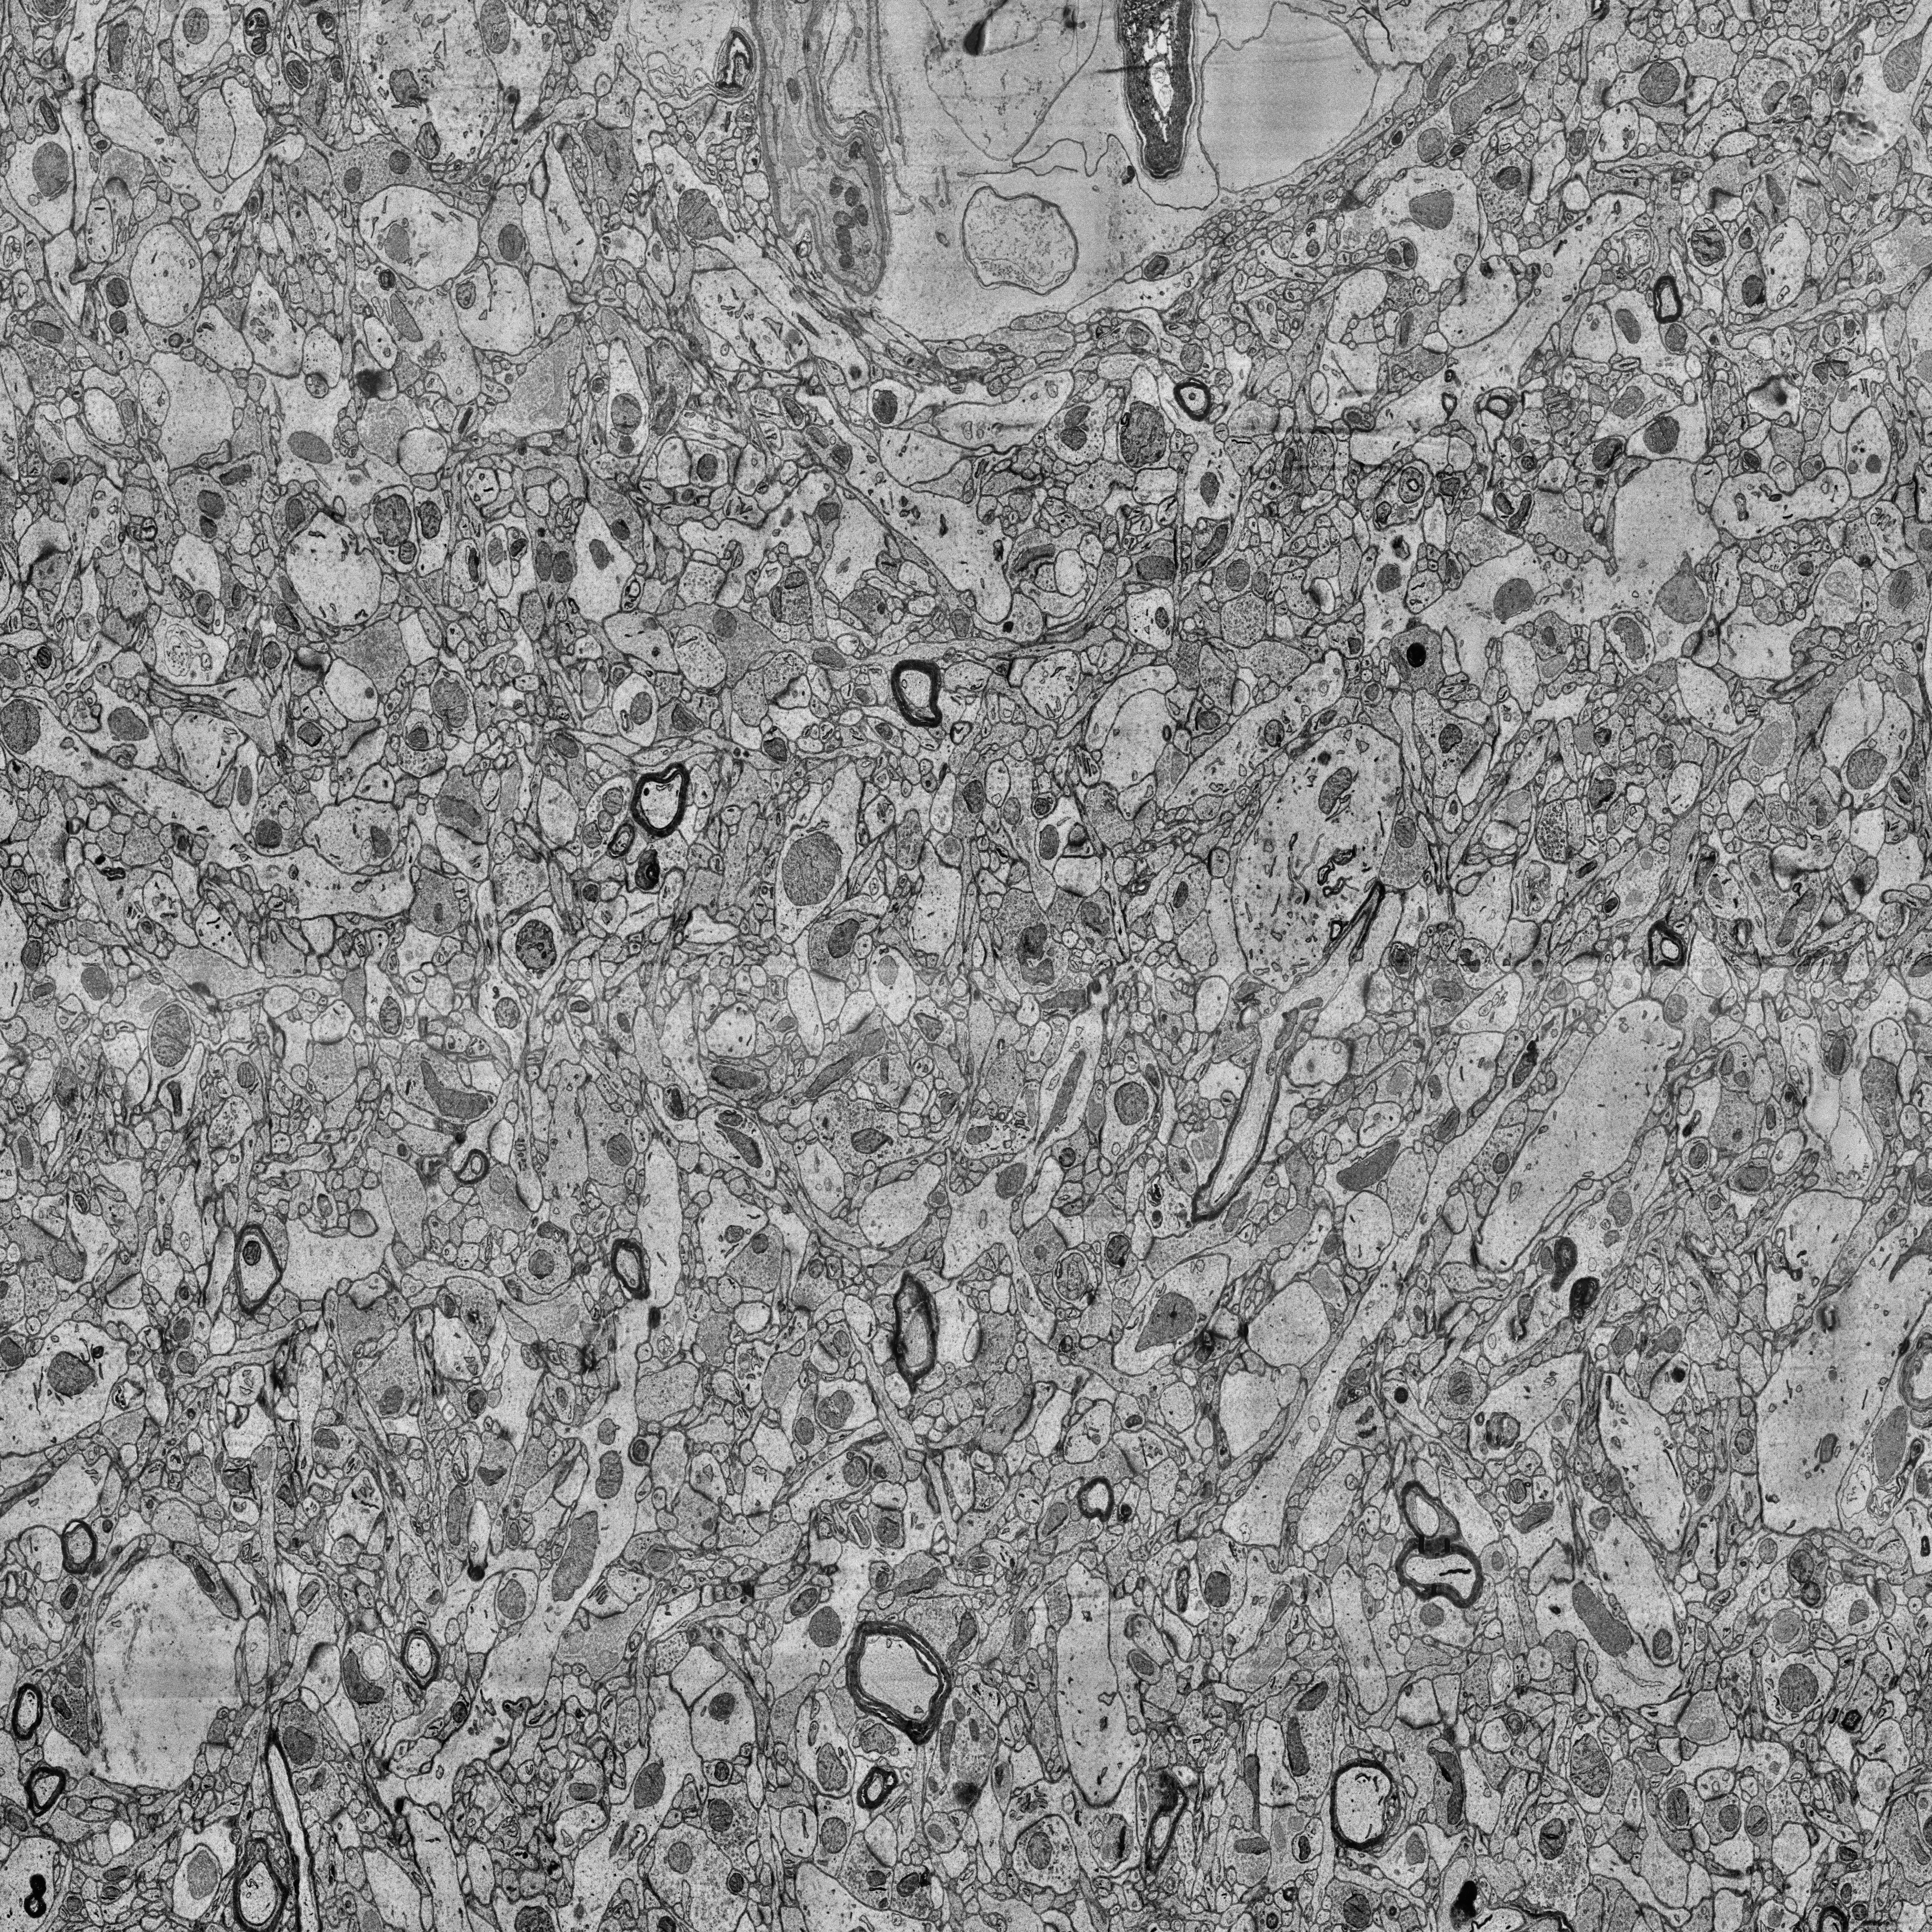
Electron microscopy slice of human cortex tissue
Slice depth (z): 52
Mitochondria instances in slice: 490